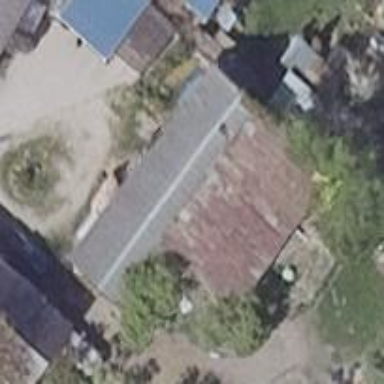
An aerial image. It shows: Cowshed building.